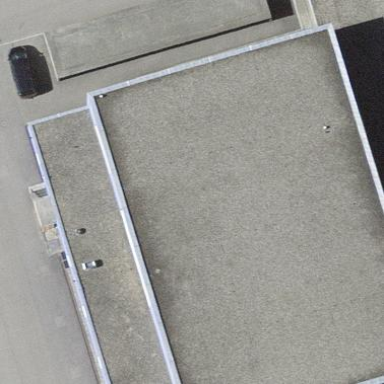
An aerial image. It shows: Sports center building.